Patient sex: F
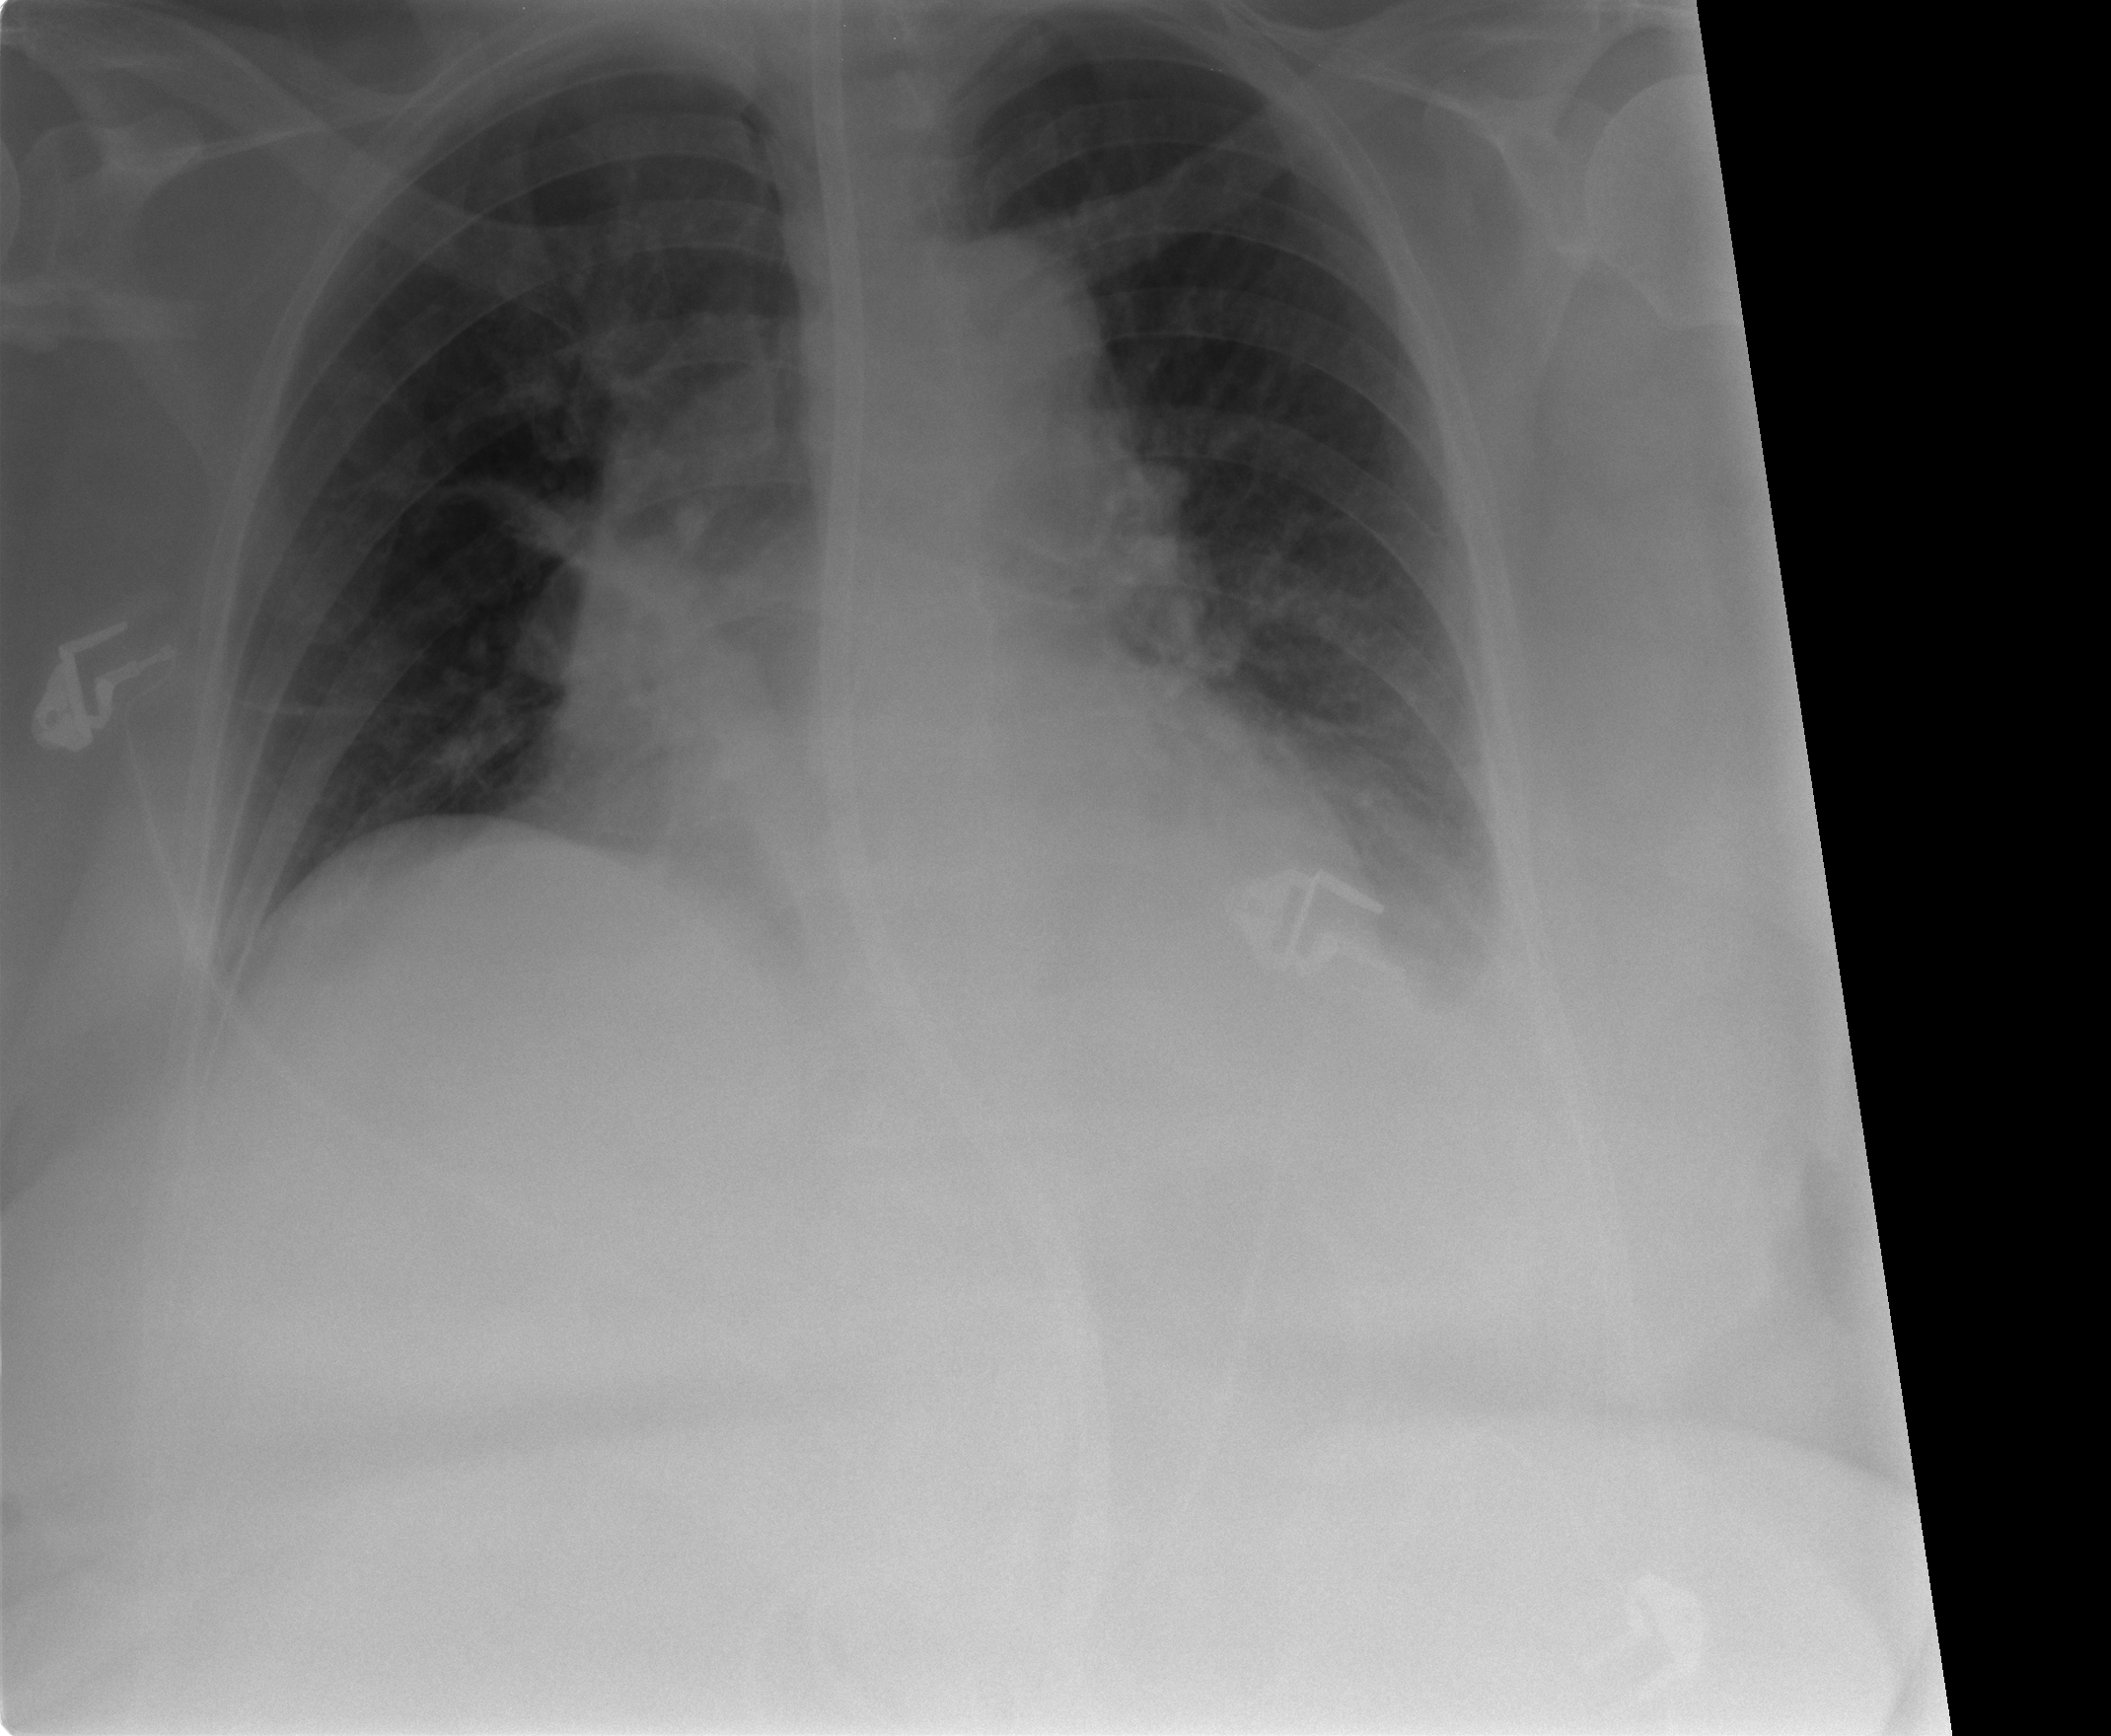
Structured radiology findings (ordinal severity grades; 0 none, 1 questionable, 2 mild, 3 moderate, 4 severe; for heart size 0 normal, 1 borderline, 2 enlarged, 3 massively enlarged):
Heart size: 1
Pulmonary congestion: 2
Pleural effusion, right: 0
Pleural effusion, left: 2
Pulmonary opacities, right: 0
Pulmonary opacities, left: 0
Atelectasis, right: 0
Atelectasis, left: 2